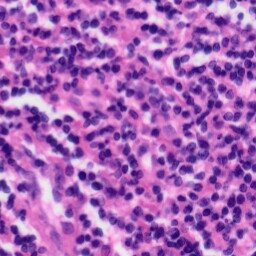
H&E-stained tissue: Tonsil